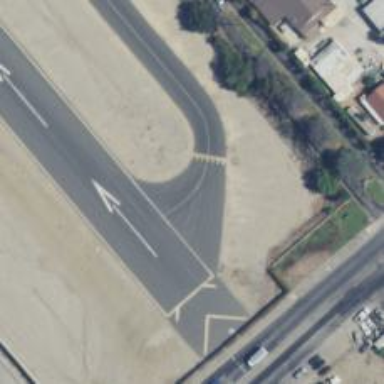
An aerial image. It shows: View of taxiway at the airport.